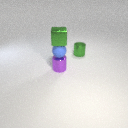
small purple metal cylinder to the left of small green metal cylinder